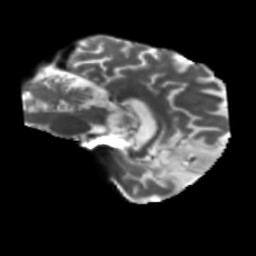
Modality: T2w
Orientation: sagittal
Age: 54
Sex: male
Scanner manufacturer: siemens
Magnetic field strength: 3 T
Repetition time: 5.25 s
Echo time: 0.08 s